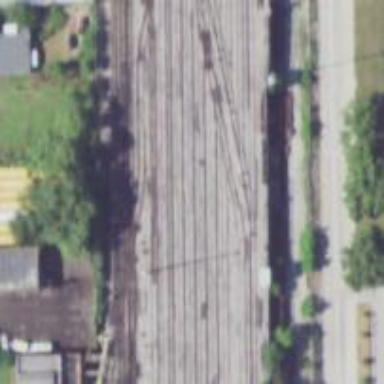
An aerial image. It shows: Bridge over electrified rail tracks leading to service yard.